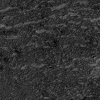
Atmospheric dust classification: not_dusty